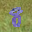
Label: 8